Current action and preconditions to check: trajectory_clear

Your task: For each precondition in the list above, predict whether it will hold at this action.

Consider the current scene as observed from the mobile robot's camera, and analyze the predicted future states of all dynamic agents (e.g., people, animals, vehicles, or any moving entities) within the NEXT SECOND.

IMPORTANT: Only answer "very likely" if you are absolutely certain—based on strong, clear evidence—that a dynamic agent will violate the precondition in the predicted future state. Do NOT answer "very likely" for unlikely, ambiguous, or low-probability risks.

Ask yourself for each precondition: Is there a high probability, with clear and convincing evidence, that the predicted future states of any dynamic agent will interfere with the predicted future state of the currently executing action within the NEXT SECOND, causing that precondition to fail?

Assess the risk level based on these predictions. Use "likely" or "very likely" if motions create a clear risk of interference.

Use "neutral" or "improbable" if agents are nearby but their predicted paths are clearly diverging or non-conflicting.

Failure Risk Categories: "very improbable", "improbable", "neutral", "likely", "very likely"

Answer Format: Output ONLY the probability_of_failure value from these categories: "very improbable", "improbable", "neutral", "likely", "very likely"

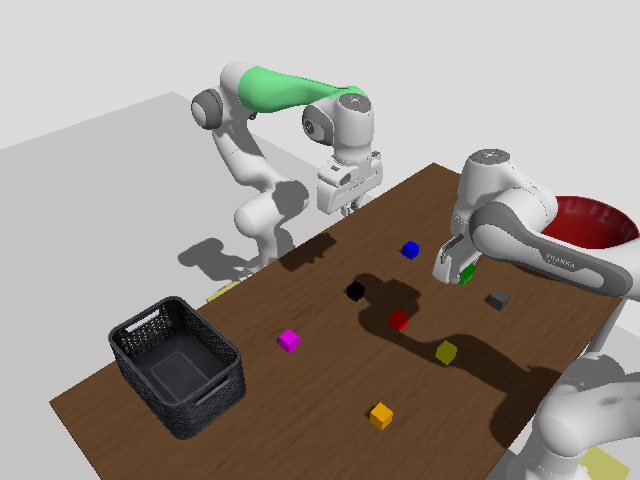

Answer: very improbable